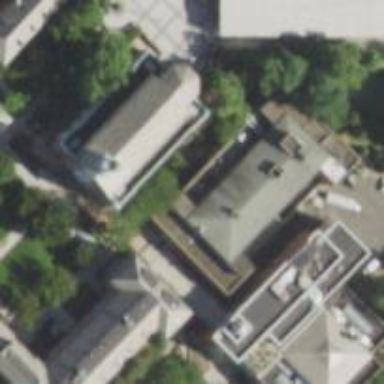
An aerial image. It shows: College building.